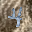
Label: 4